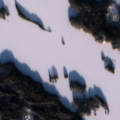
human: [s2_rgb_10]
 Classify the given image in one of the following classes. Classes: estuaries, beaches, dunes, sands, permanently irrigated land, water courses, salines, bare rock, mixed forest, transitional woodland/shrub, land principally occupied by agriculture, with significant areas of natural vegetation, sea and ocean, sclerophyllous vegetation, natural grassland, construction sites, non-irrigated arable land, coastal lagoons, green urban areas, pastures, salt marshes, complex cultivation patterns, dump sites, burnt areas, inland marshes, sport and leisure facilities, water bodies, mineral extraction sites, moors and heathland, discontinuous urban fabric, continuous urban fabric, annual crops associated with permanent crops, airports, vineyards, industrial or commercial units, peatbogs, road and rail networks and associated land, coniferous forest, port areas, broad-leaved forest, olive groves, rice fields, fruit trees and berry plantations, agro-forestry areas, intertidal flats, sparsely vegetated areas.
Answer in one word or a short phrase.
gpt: mixed forest, water bodies